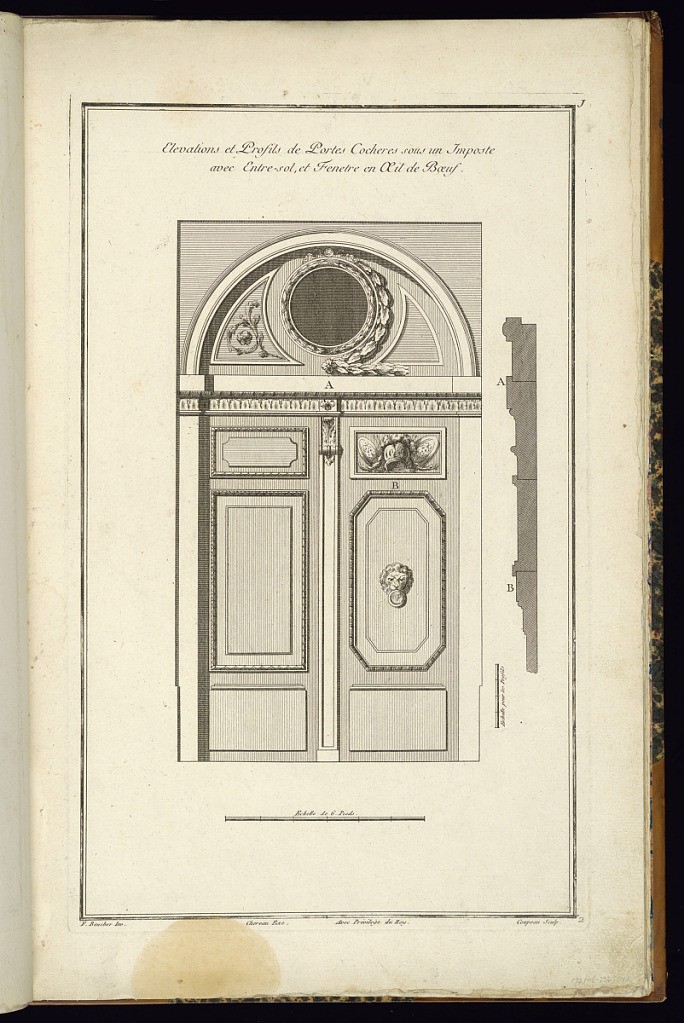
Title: Elevations et Profils de Portes Cocheres sous un Imposte avec Entre-sol, et Fenetre en Oeil de Boeuf
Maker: Juste-François Boucher, French, 1736 – 1782
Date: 1774
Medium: Engraving on laid paper
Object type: Print
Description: Divided elevation and plan of an entryway decorated with a small round window at top and ornament motifs including flowers, garland, egg and dart, lion head knocker, and carved panel with trophy of war attributes. The plate is signed.